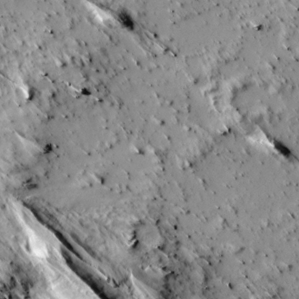
Label: non_frost